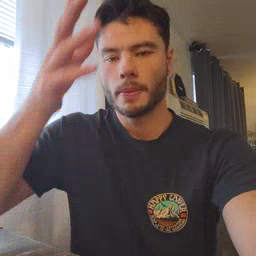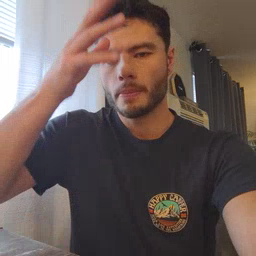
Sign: man